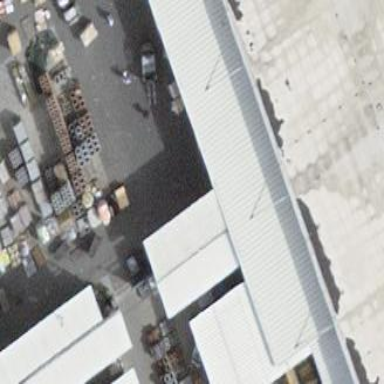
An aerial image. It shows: View of roof of building.